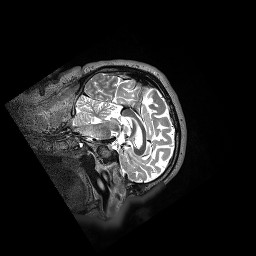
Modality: T2w
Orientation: sagittal
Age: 53
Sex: male